Question: I have following controllers and it works properly for _'GetForSession' and 'CommentForm' controllers. but when hit the '_Submit' parameter 'comment' object is null. My controller class as follows:
'''
public class CommentController : Controller
{
//
// GET: /Comment/
public ActionResult Index()
{
return View();
}
public PartialViewResult _GetForSession(string isbnNo )
{
ViewBag.ISBN_No = isbnNo;
List<CommentModel> comments = CommentFacade.GetAllCommentsOnIsbn(isbnNo);
return PartialView("_GetForSession", comments);
}
[ChildActionOnly]
public PartialViewResult _CommentForm(string isbnNo)
{
CommentModel comment = new CommentModel() { ISBN_No = isbnNo };
return PartialView("_CommentForm", comment);
}
[ValidateAntiForgeryToken]
public PartialViewResult _Submit(CommentModel comment)
{
CommentFacade.SaveComment(comment);
List<CommentModel> comments = CommentFacade.GetAllCommentsOnIsbn(comment.ISBN_No);
ViewBag.ISBN_No = comment.ISBN_No;
return PartialView("_GetForSession", comments);
}
}
'''
My Views are as follows:
'''
@model IEnumerable<LibraryManagementWeb.Models.CommentModel>
<div id="comments">
<ul>
@foreach (var comment in Model)
{
<li>@comment.Comment</li>
}
</ul>
@using (Ajax.BeginForm("_Submit", "Comment", new AjaxOptions() { UpdateTargetId="comments"}))
{
@Html.AntiForgeryToken()
@Html.Action("_CommentForm", new { isbnNo= ViewBag.ISBN_No })
}
</div>
'''
'''
@model LibraryManagementWeb.Models.CommentModel
<h2>_CommentForm</h2>
@Html.HiddenFor(model => model.ISBN_No)
<div>
@Html.EditorFor(model => model.ISBN_No)
<br />
@Html.LabelFor(model => model.Comment)
@Html.EditorFor(model => model.Comment)
</div>
<button type="submit">Submit Comment</button>
'''
I tried every possible things, but couldn't find solution for this. What I missed in here?
fiddler out put:

fiddler raw view is as follows:
'''
<html><head><title>Object moved</title></head><body>
<h2>Object moved to <a href="/Account/Login?ReturnUrl=%2fBook%2fDetails%2f7">here</a>.</h2>
</body></html>
'''
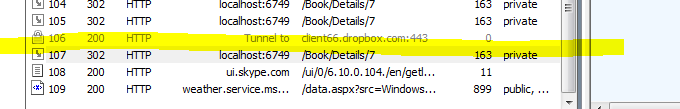
Answer: I think the problem is you're passing different models in your partial views.
You need to create a ViewModel, then pass the same ViewModel to your view and different partial views.
Below is an example, hope it will give you a good idea.
'''
public class CommentViewModel
{
public List<CommentModel> CommentModels { get; set; }
public CommentModel CommentModel { get; set; }
}
'''
'''
public class CommentController : Controller
{
public ActionResult Index()
{
var model = new CommentViewModel()
{
CommentModels = listComments
};
return View(model);
}
public PartialViewResult _GetForSession(string isbnNo)
{
ViewBag.ISBN_No = isbnNo;
var model = new CommentViewModel
{
CommentModels = CommentFacade.GetAllCommentsOnIsbn(isbnNo);
};
return PartialView("_GetForSession", model);
}
[ChildActionOnly]
public PartialViewResult _CommentForm(string isbnNo)
{
var model = new CommentViewModel()
{
CommentModel = new CommentModel() {ISBN_No = isbnNo}
};
return PartialView("_CommentForm", model);
}
[ValidateAntiForgeryToken]
public PartialViewResult _Submit(CommentViewModel model)
{
CommentFacade.SaveComment(comment);
List<CommentModel> comments = CommentFacade.GetAllCommentsOnIsbn(comment.ISBN_No);
ViewBag.ISBN_No = comment.ISBN_No;
return PartialView("_GetForSession", model);
}
}
'''
'''
@model Demo.Models.CommentViewModel
<div id="comments">
@using (Ajax.BeginForm("_Submit", "Home", new AjaxOptions() { UpdateTargetId = "comments" }))
{
@Html.AntiForgeryToken()
@Html.Action("_CommentForm", new { isbnNo = ViewBag.ISBN_No })
}
</div>
'''
'''
@model Demo.Models.CommentViewModel
<h2>_CommentForm</h2>
@*@Html.HiddenFor(model => model.ISBN_No)*@
<div>
@Html.EditorFor(model => model.ISBN_No)
<br />
@Html.LabelFor(model => model.Comment)
@Html.EditorFor(model => model.Comment)
</div>
<input type="submit" value="Submit Comment" />
'''